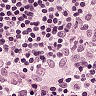
Metastatic tissue present: no